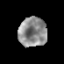
Tissue: prostate
Cell type: T cells
Senescence score: 0.2793
Nuclear area (px): 820
Mean DAPI intensity: 141.123